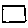
Label: square